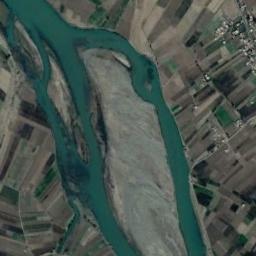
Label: river